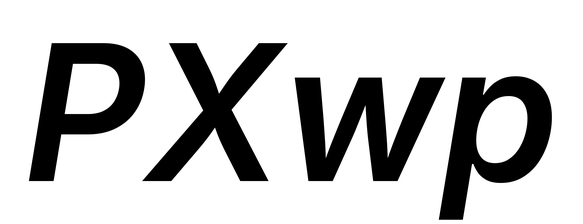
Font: Inter-Italic_SemiBold_Italic